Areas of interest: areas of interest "Commercial service"
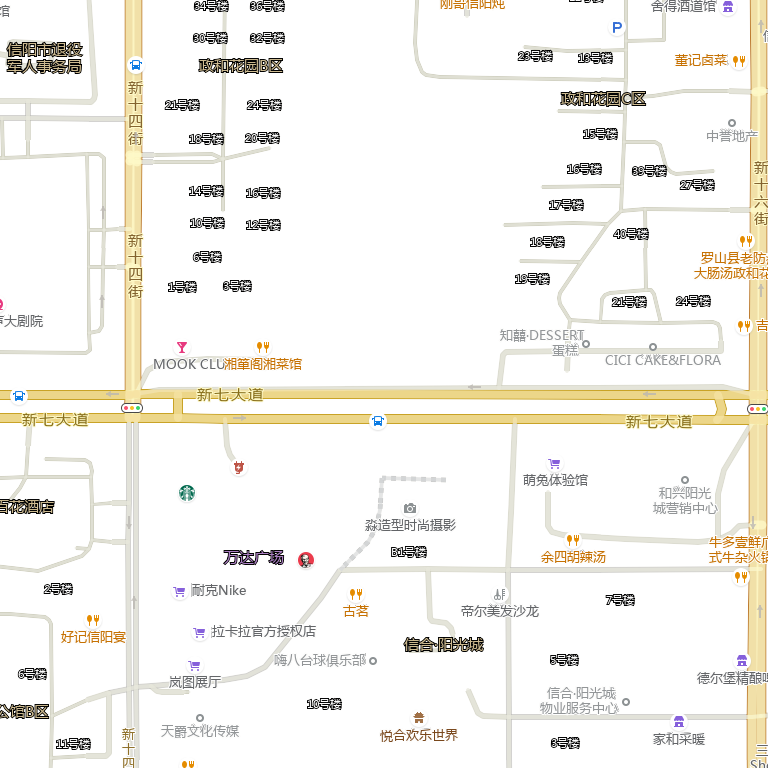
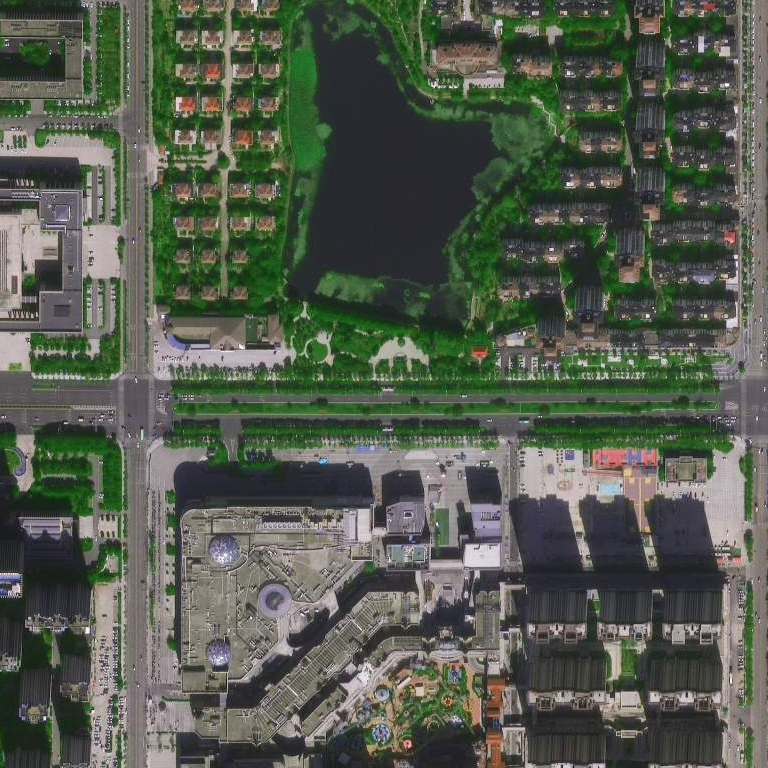